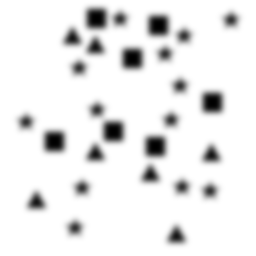
Squares: 7
Triangles: 7
Stars: 13
Total shapes: 27